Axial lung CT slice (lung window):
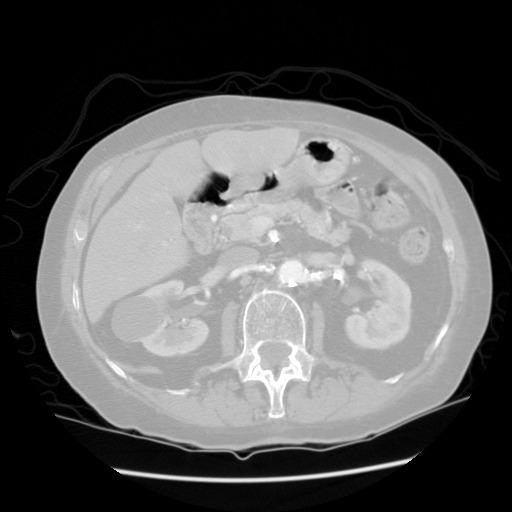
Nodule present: no